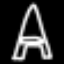
Label: The Eiffel Tower